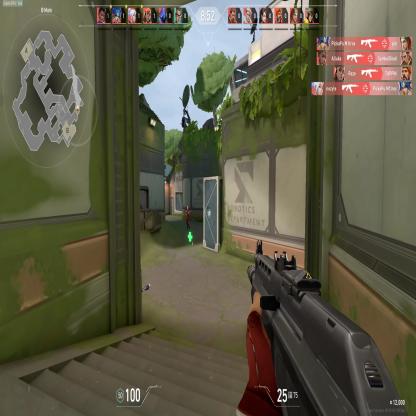
Label: enemy